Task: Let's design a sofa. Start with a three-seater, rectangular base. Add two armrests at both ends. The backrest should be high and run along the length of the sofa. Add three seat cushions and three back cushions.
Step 0:
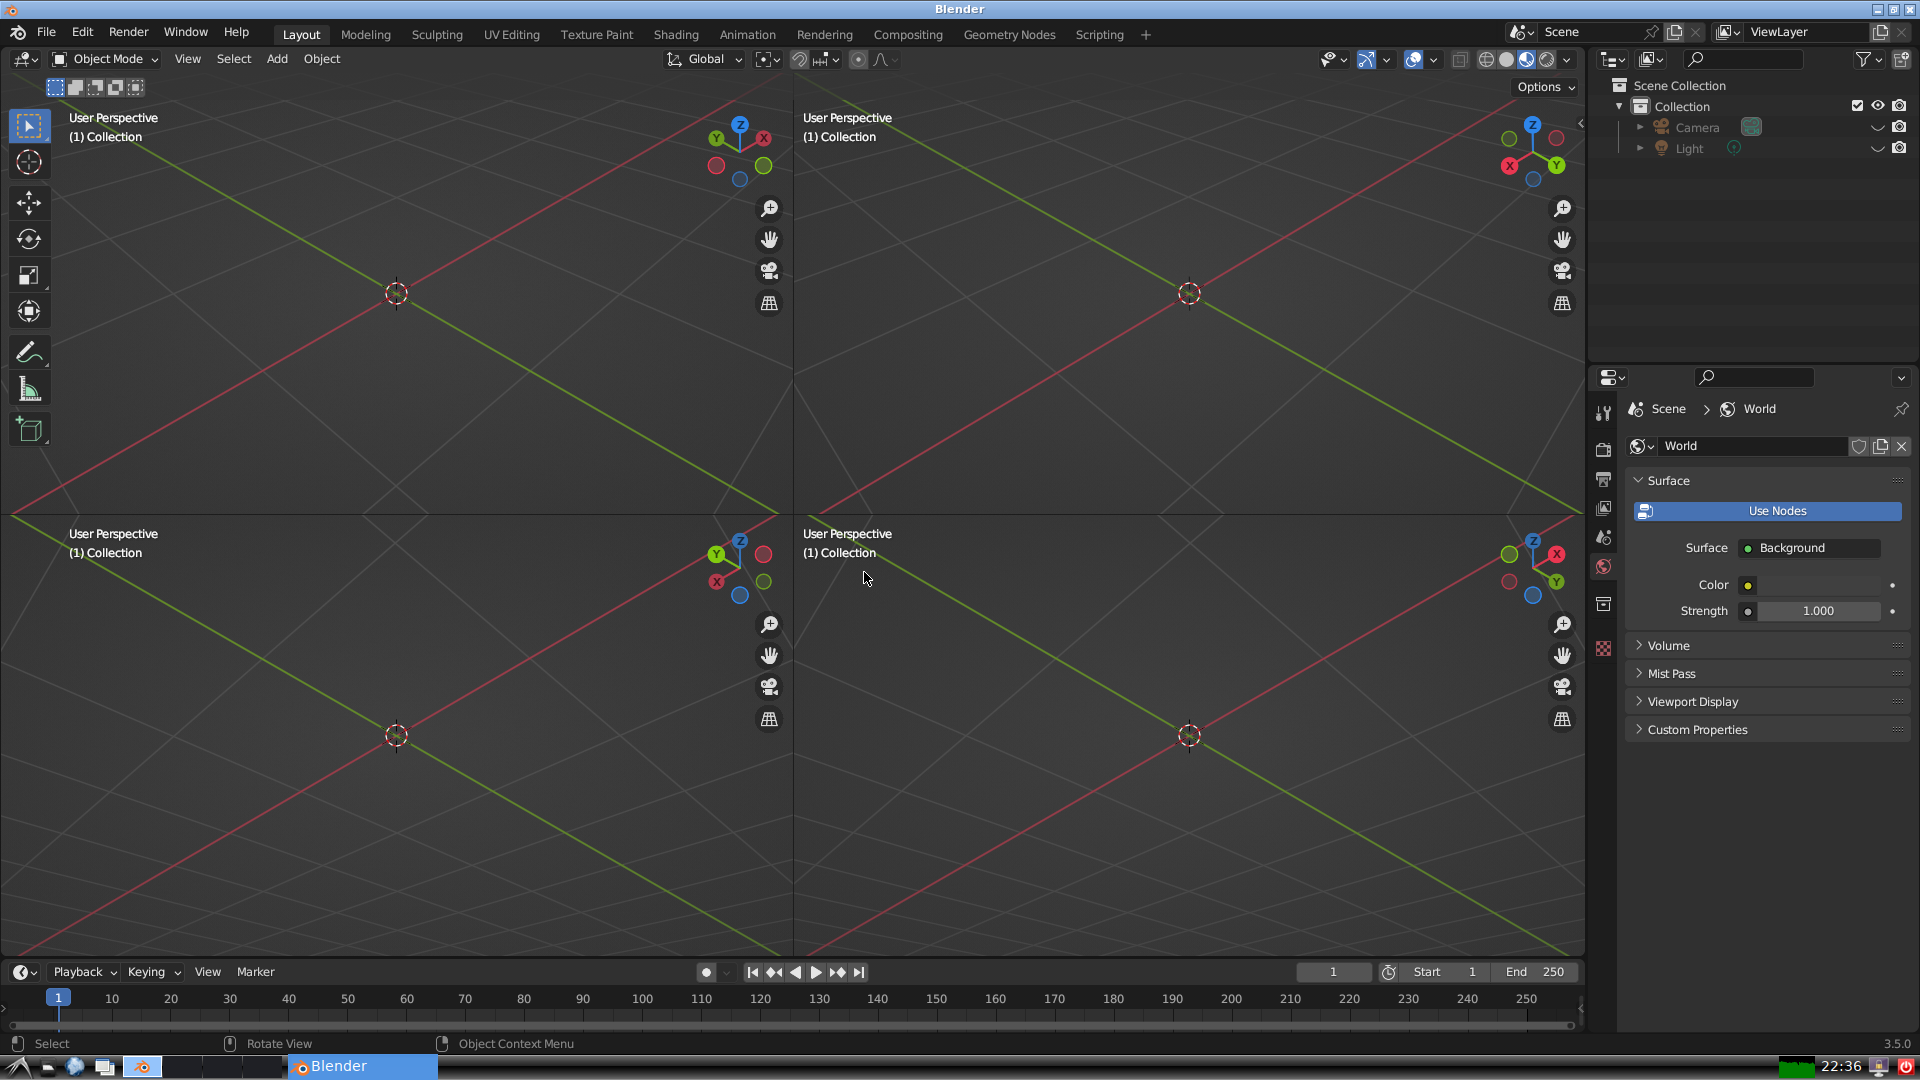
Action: {"mouse_move": [278, 58]}